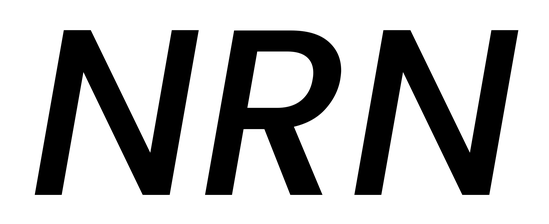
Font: Poppins-MediumItalic